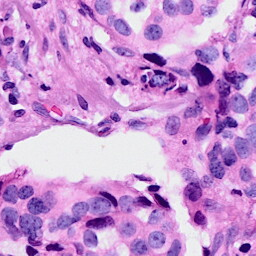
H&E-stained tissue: Breast